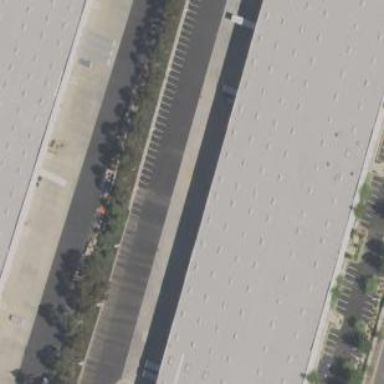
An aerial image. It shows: Warehouse building.